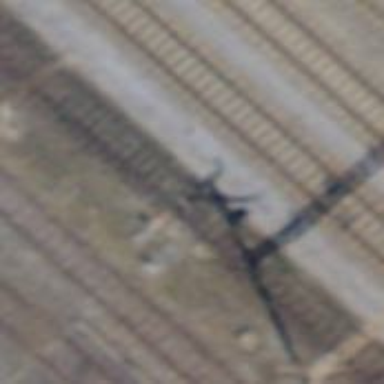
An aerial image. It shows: Railway switch.